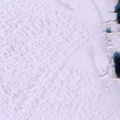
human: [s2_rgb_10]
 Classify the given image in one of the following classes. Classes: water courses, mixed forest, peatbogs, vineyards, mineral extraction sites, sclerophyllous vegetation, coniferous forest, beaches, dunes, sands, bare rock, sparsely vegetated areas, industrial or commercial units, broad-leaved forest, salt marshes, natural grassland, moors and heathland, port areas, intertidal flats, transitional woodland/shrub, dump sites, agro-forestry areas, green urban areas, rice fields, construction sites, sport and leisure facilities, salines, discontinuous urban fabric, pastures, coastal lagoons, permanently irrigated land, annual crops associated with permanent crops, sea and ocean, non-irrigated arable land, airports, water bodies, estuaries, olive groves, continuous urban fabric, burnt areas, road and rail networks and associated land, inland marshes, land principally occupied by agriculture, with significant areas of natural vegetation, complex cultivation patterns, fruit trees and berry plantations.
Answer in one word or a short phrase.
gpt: sea and ocean